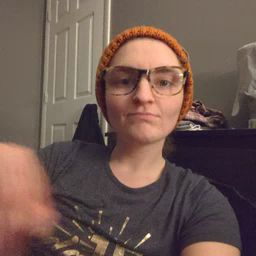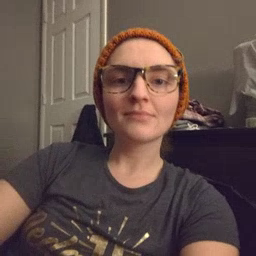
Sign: lamp